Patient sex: F
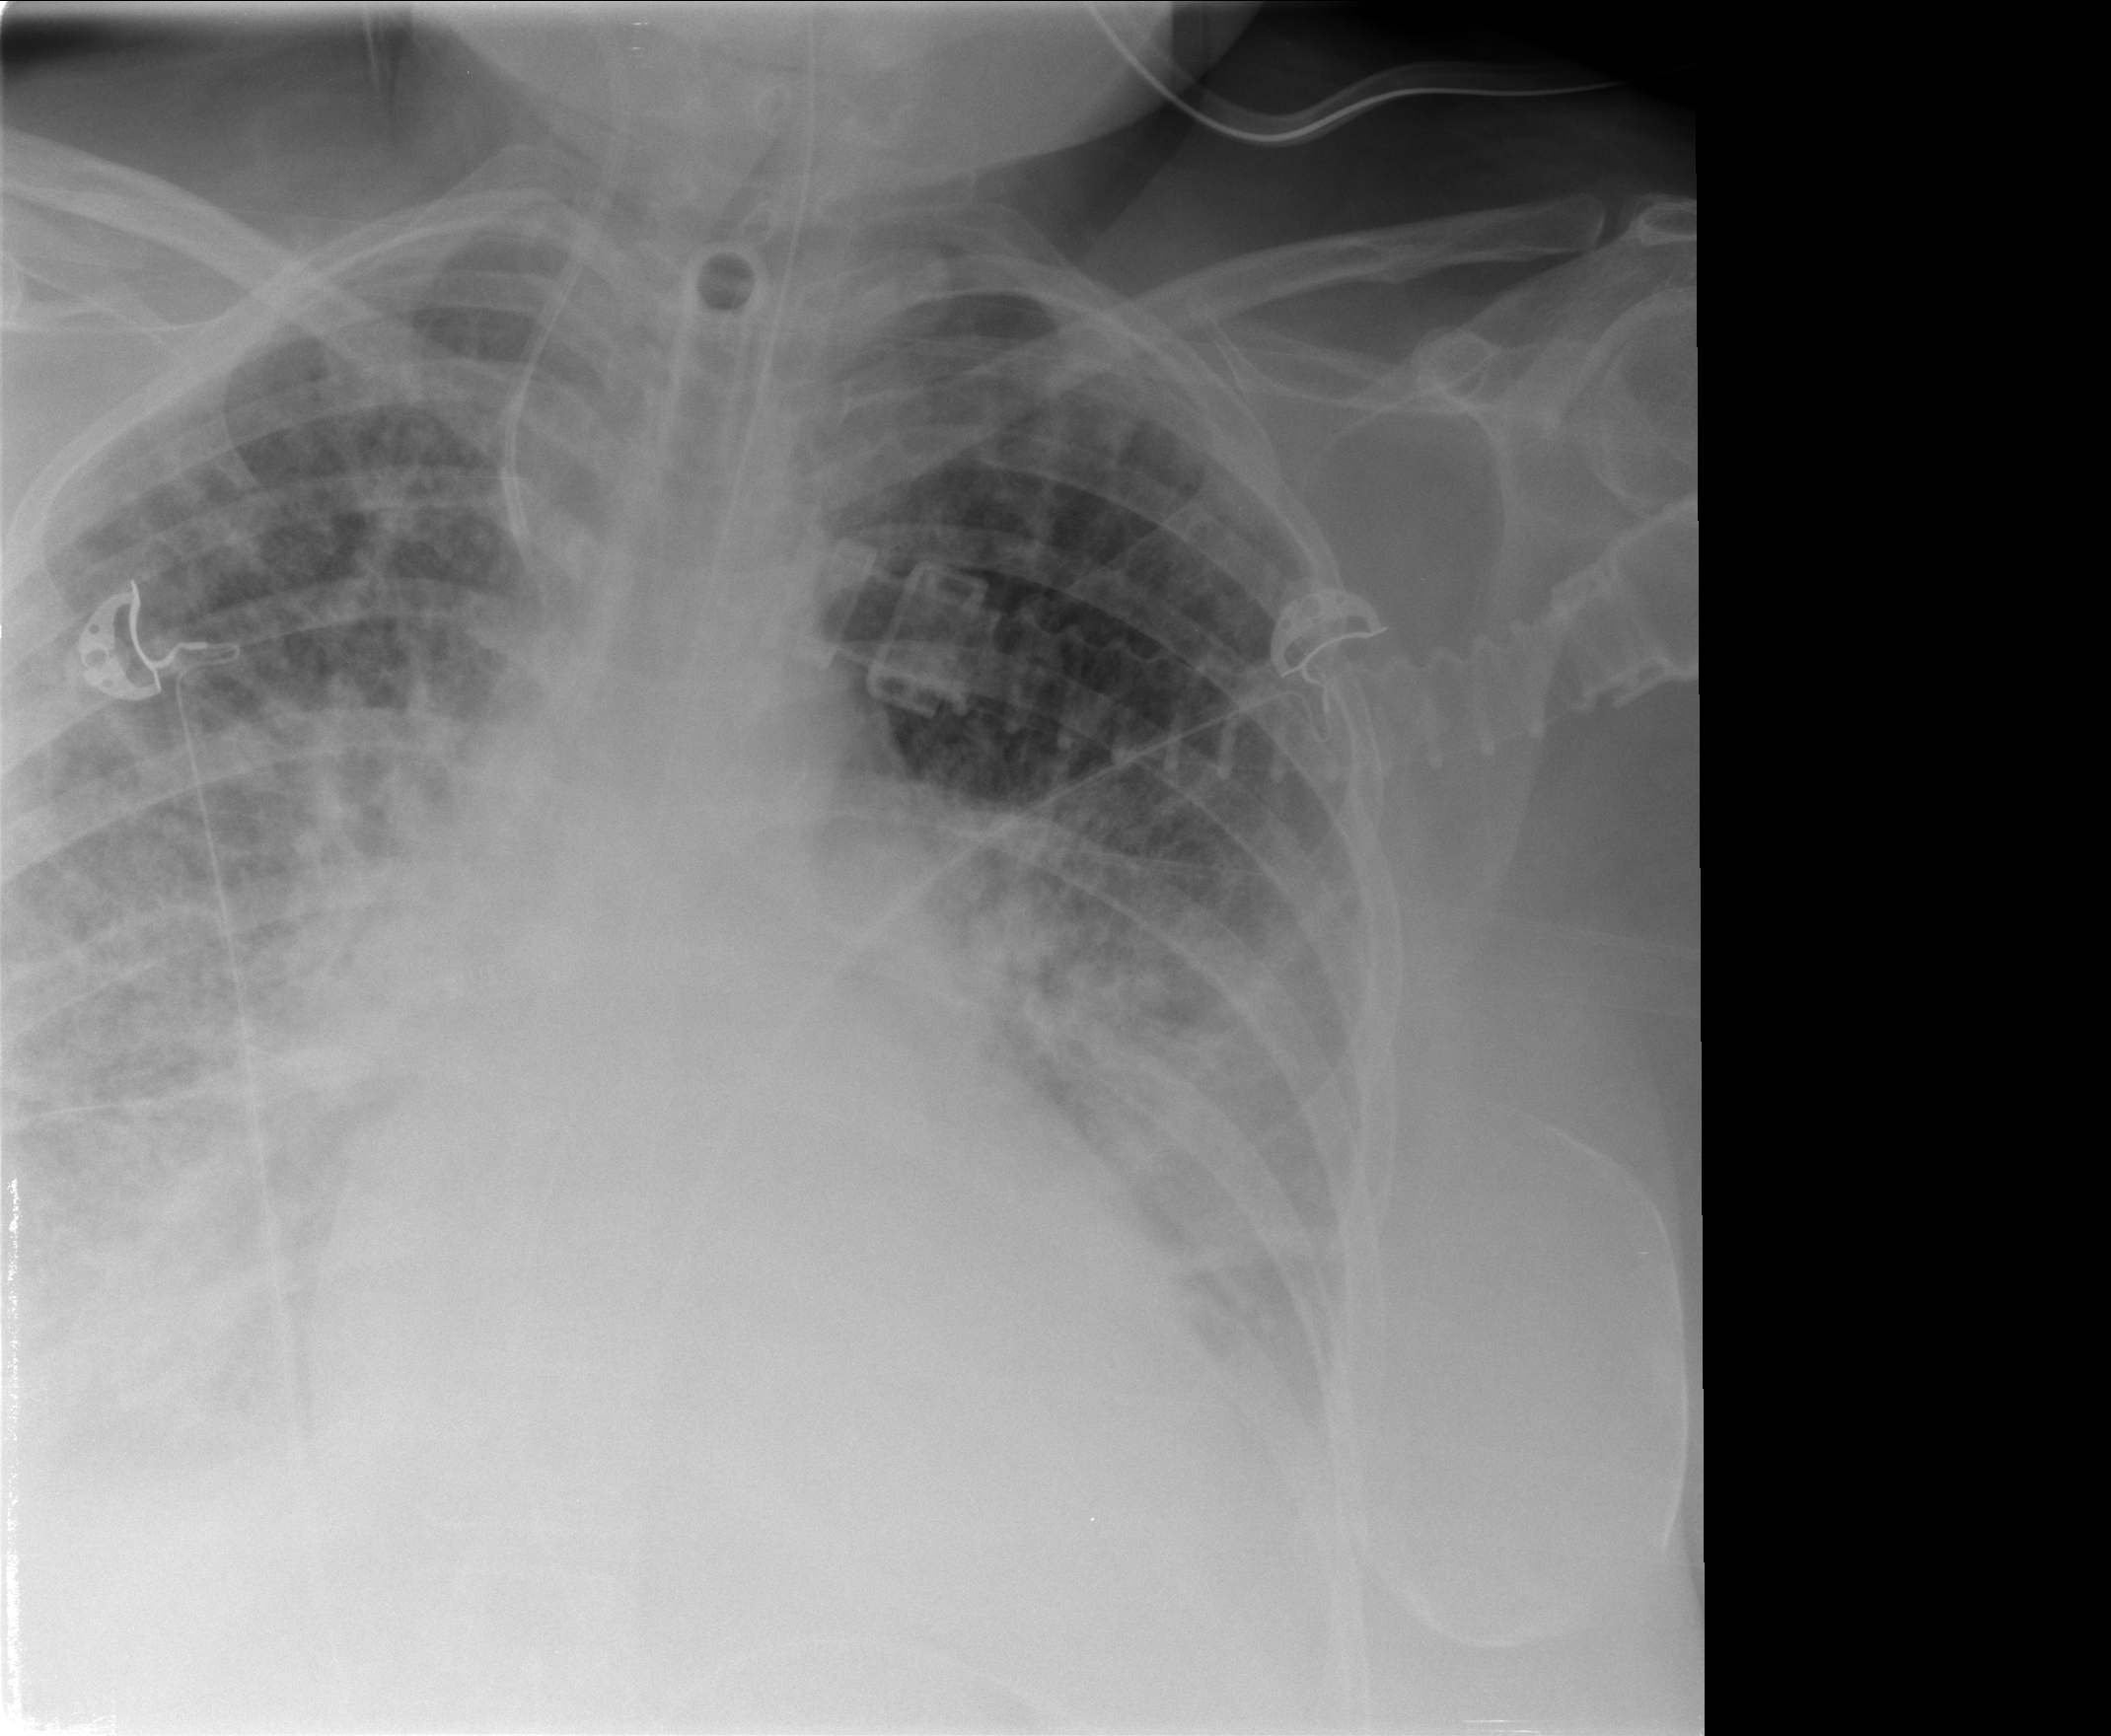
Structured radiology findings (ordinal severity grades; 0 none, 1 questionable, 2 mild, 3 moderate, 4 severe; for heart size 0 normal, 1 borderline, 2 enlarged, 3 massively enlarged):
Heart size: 2
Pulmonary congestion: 3
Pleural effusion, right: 3
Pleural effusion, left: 2
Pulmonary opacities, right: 3
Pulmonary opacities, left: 2
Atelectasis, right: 2
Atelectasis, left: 2